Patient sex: F
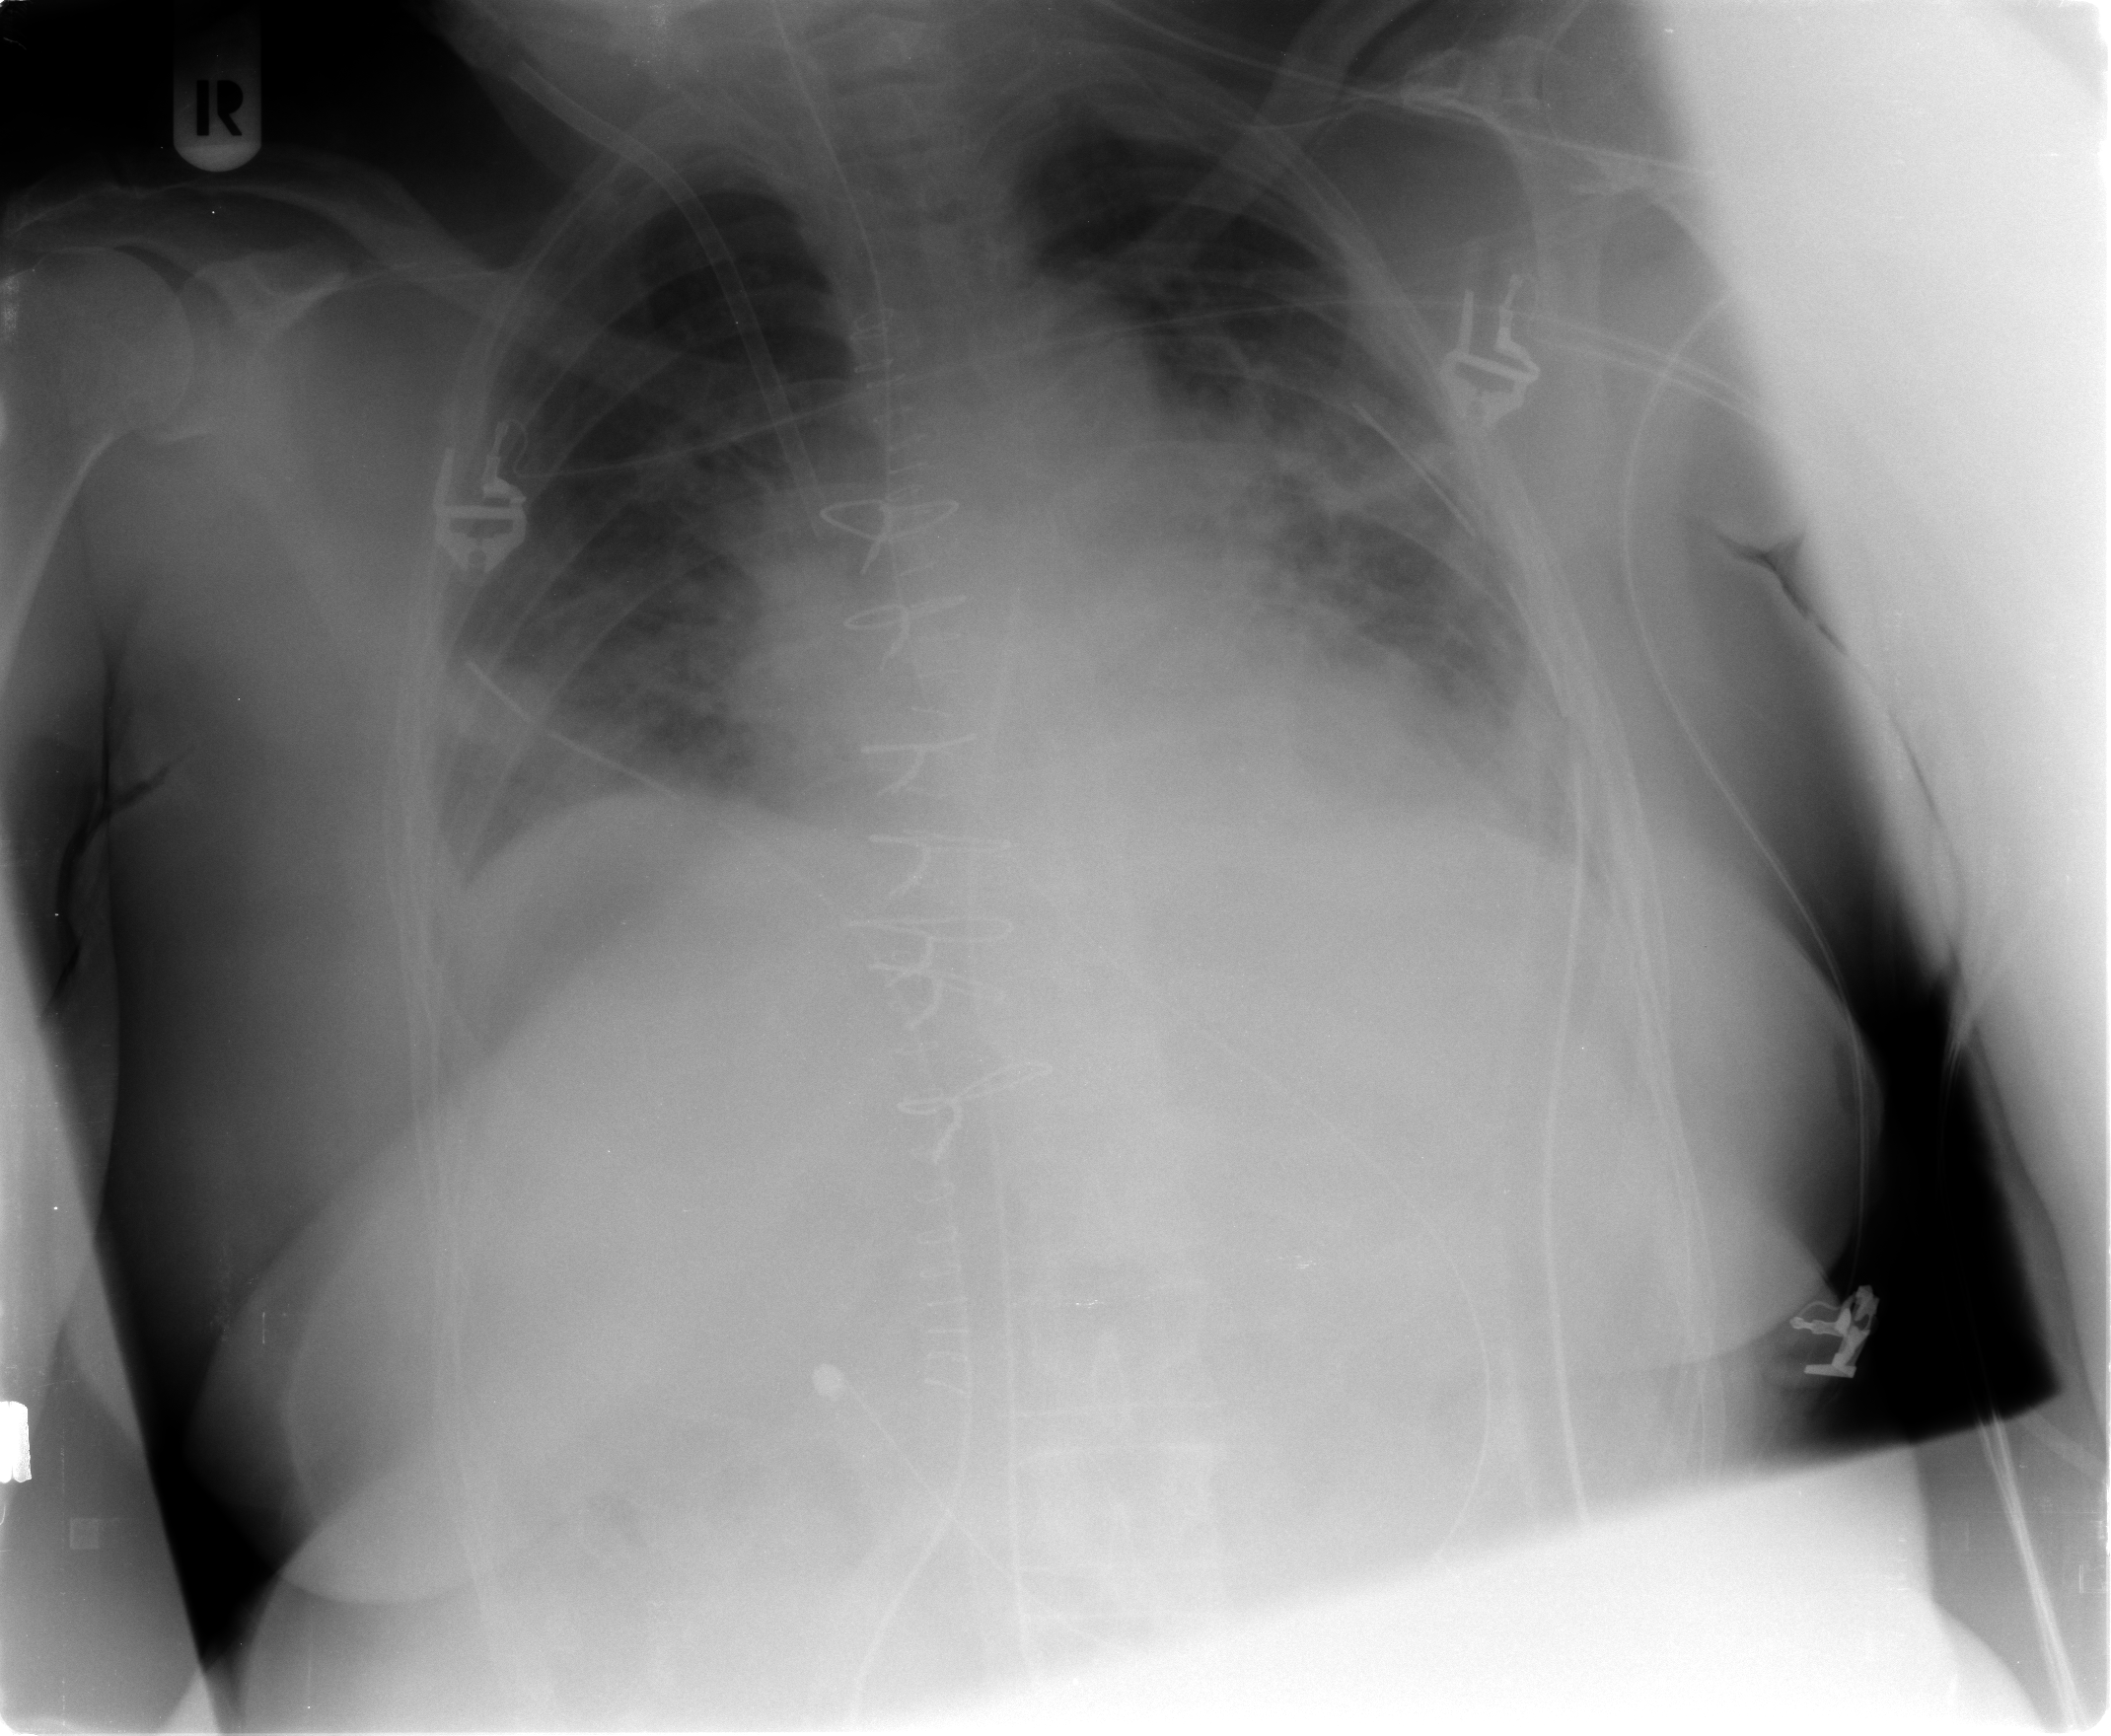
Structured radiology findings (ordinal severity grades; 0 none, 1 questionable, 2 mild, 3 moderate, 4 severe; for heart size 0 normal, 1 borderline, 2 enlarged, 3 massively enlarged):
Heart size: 2
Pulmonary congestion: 2
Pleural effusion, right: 0
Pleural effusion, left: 1
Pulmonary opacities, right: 2
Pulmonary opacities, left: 2
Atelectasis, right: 2
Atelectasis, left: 2